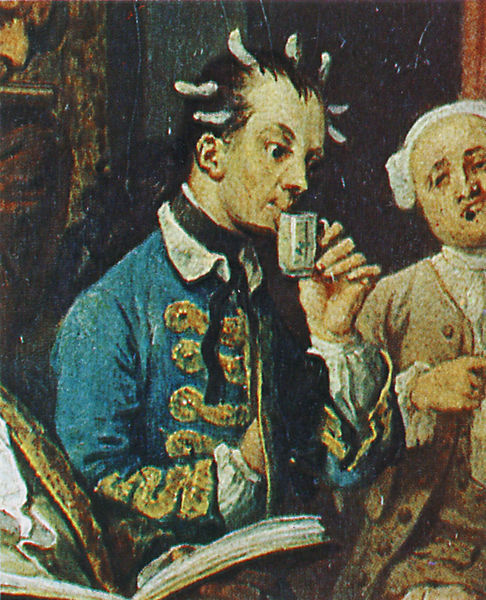
Titel: Die Hochzeit nach der Mode: Der Morgenempfang der Gräfin
Künstler: William Hogarth
Institution: London, National Gallery
Schlagwörter: blau, gemälde, hand, mann, braun, frisur, getränk, glas, haar, weiss, schleife, jacke, trinken, augen, band, barock, diener, kleidung, kragen, ärmel, bild, portrait, gold, haare, adel, ohren, perücke, könig, kaffee, krawatte, halstuch, tasse, tee, besch, fliege, weste, striche, buch, strich, wams, adelig, hörner, edelmann, trank, augen stirn